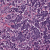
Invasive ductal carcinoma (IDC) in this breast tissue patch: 1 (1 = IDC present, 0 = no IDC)